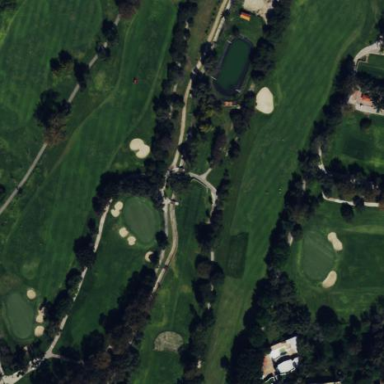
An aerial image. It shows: Grassy area designated for driving range golf.